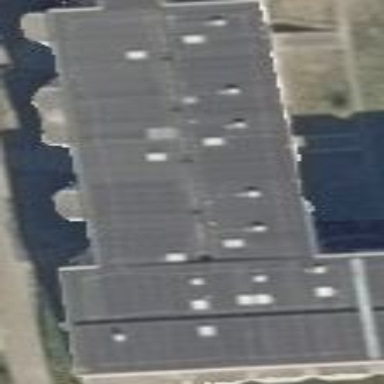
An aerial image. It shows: Apartment building with flat roof.